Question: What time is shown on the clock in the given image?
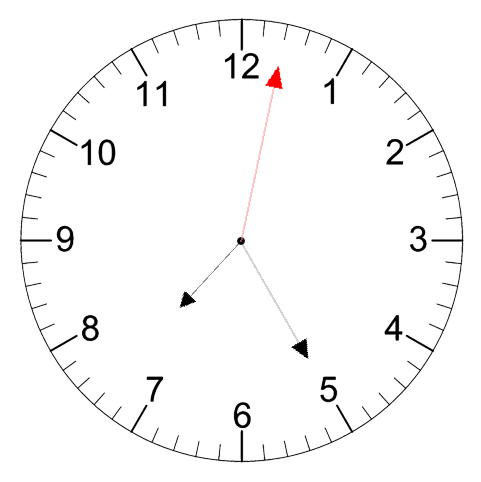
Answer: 07:25:02